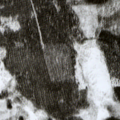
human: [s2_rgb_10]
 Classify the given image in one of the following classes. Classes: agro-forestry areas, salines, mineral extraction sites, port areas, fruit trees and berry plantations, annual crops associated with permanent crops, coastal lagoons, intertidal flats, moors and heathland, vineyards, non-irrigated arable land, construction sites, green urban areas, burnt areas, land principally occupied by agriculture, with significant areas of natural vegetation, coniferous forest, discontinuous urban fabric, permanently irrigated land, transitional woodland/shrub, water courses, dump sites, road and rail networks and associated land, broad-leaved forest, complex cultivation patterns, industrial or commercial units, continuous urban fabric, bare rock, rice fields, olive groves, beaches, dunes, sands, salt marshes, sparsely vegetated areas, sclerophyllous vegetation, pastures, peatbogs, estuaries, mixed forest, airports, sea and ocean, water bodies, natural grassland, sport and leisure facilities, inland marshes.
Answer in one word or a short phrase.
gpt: coniferous forest, transitional woodland/shrub, peatbogs